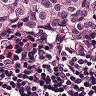
Metastatic tissue present: yes